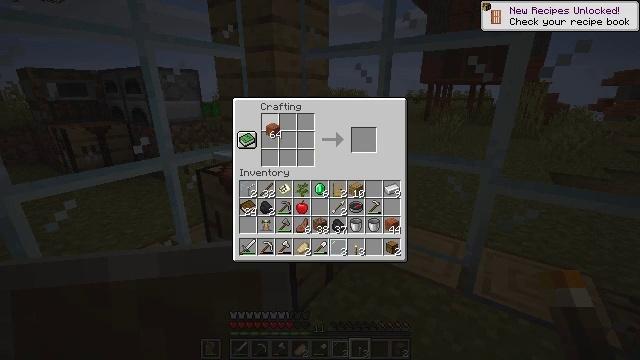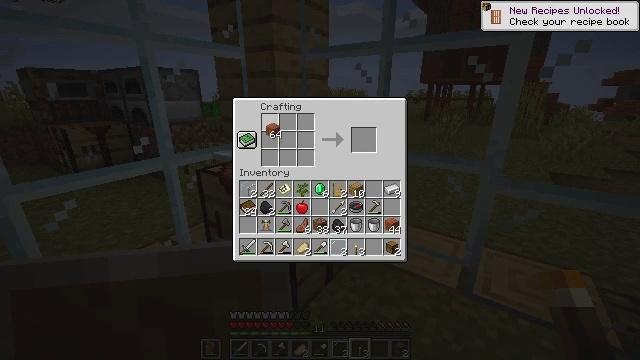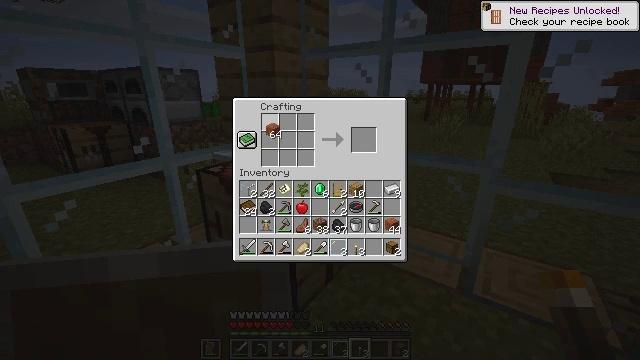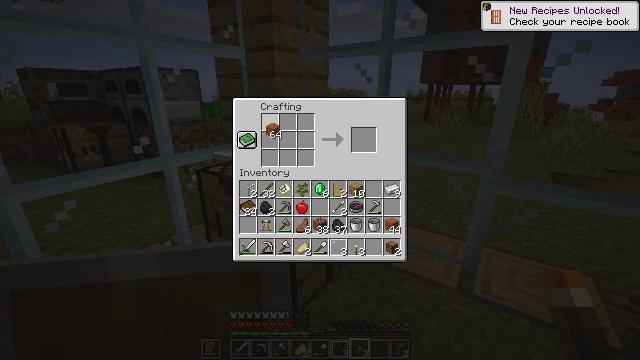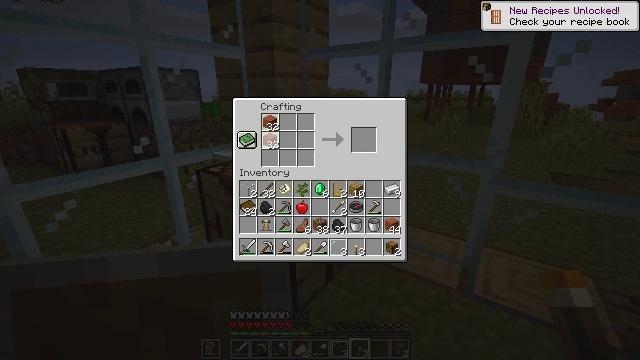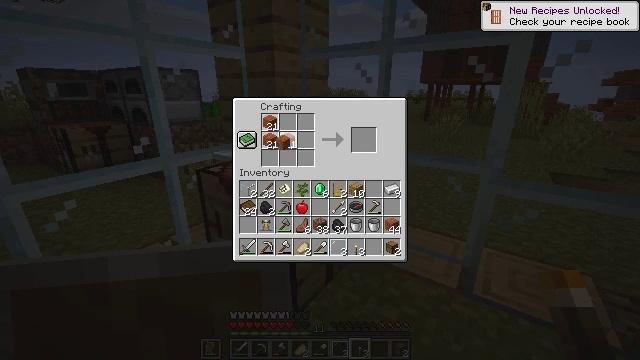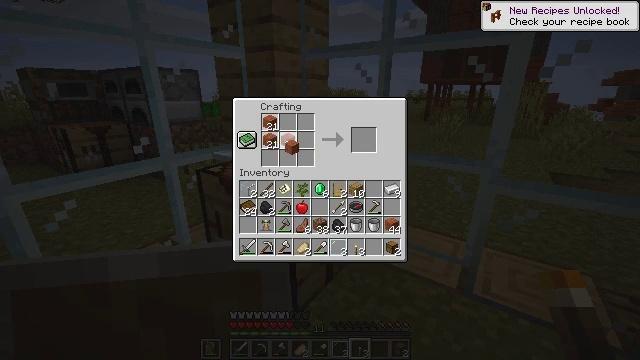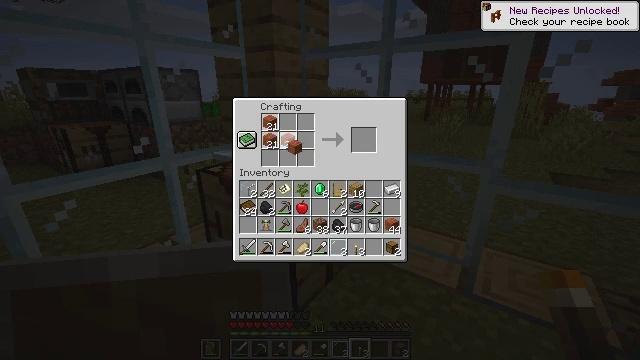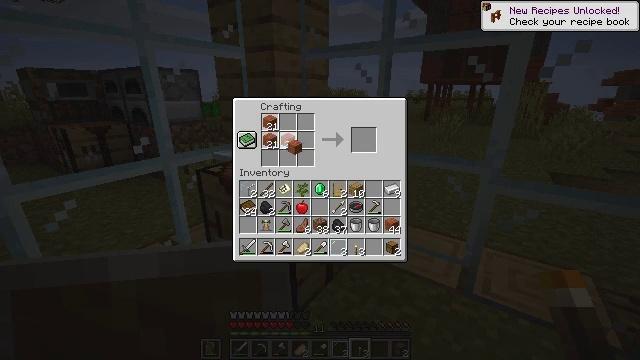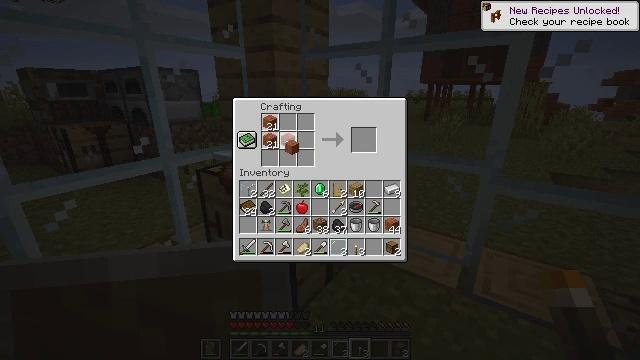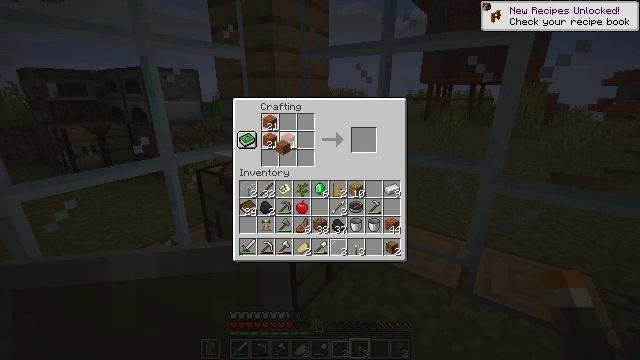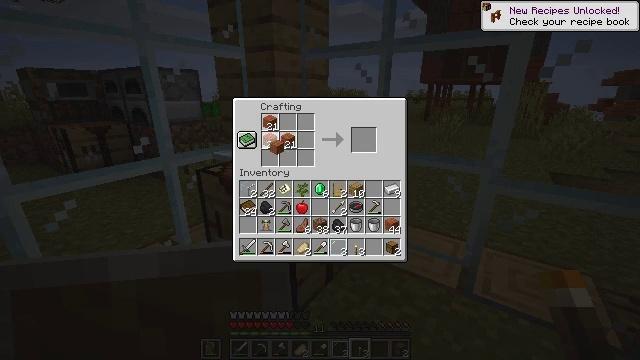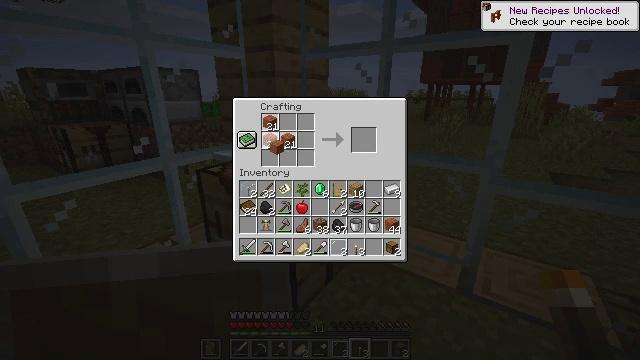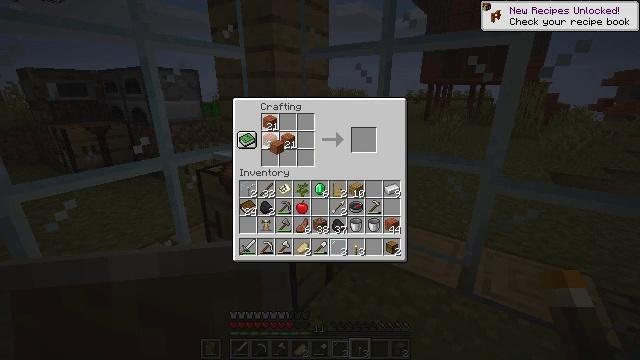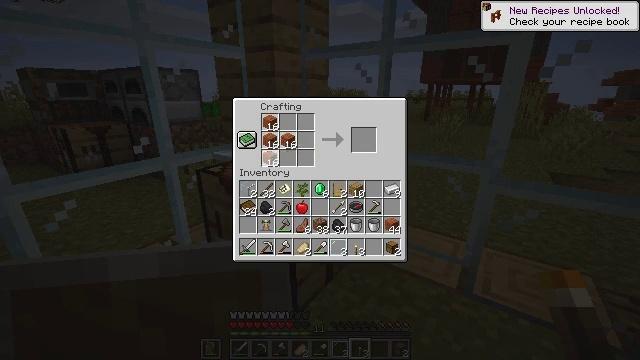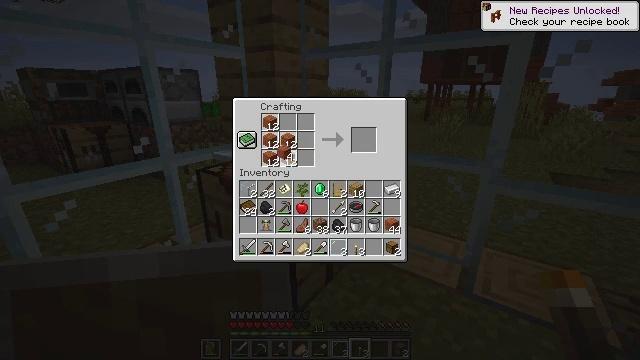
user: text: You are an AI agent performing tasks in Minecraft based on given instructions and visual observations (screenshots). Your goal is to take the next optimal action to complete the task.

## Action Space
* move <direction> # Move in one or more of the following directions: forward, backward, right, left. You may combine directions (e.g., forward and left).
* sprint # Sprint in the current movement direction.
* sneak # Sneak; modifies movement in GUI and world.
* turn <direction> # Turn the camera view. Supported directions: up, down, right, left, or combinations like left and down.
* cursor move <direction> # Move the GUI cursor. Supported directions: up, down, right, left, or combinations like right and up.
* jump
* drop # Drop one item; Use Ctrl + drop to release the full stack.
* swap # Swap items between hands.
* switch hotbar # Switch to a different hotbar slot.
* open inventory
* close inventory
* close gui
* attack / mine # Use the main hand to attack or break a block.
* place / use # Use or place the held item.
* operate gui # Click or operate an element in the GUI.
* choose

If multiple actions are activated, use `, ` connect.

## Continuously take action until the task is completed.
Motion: motion action
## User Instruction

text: Combine planks to create acacia stairs.
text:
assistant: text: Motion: operate gui
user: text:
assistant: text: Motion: operate gui
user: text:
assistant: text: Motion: operate gui
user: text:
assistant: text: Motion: operate gui
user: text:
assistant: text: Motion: cursor move right and down, operate gui
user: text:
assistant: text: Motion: cursor move right, operate gui
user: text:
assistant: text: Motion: operate gui
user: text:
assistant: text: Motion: operate gui
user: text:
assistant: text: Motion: operate gui
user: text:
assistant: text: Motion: cursor move left, operate gui
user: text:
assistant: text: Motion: operate gui
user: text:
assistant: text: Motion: operate gui
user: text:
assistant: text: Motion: operate gui
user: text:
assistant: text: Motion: operate gui
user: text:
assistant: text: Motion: operate gui
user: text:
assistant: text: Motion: cursor move right, operate gui
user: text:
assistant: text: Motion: operate gui
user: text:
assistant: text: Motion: operate gui
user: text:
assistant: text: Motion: operate gui
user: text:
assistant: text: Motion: operate gui
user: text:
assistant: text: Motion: operate gui
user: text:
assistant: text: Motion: operate gui
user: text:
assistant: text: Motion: no_op
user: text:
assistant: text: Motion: no_op
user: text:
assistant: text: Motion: cursor move right
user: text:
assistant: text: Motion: cursor move right
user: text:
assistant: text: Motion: cursor move right
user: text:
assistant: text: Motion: cursor move right and down
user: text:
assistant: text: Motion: cursor move down
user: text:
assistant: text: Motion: no_op